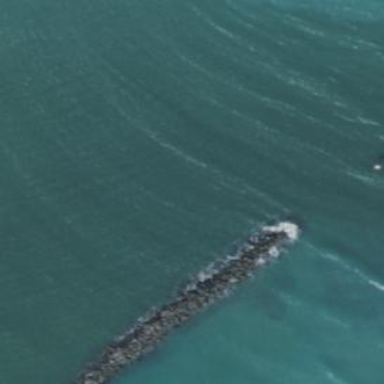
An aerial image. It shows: Breakwater structure.